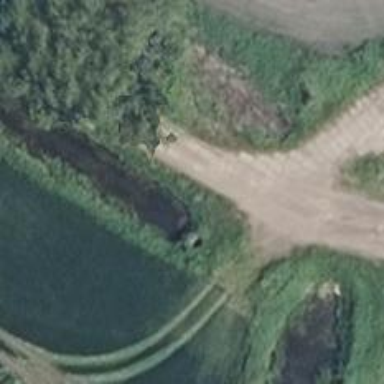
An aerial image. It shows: Culvert tunnel.